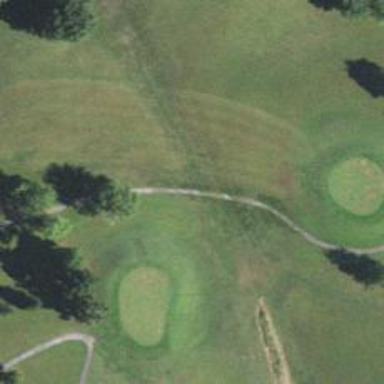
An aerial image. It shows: Service road designated as golf cart path.